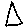
Label: triangle